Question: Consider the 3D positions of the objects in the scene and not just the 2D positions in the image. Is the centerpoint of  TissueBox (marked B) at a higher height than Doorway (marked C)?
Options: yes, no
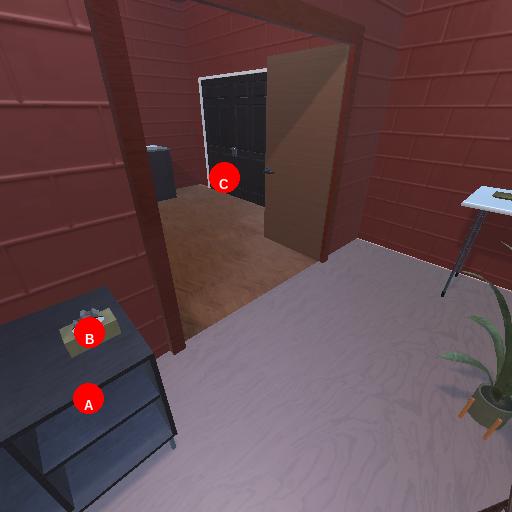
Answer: yes